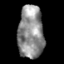
Tissue: skin
Cell type: Epithelial cells
Senescence score: 0.2842
Nuclear area (px): 1314
Mean DAPI intensity: 143.586